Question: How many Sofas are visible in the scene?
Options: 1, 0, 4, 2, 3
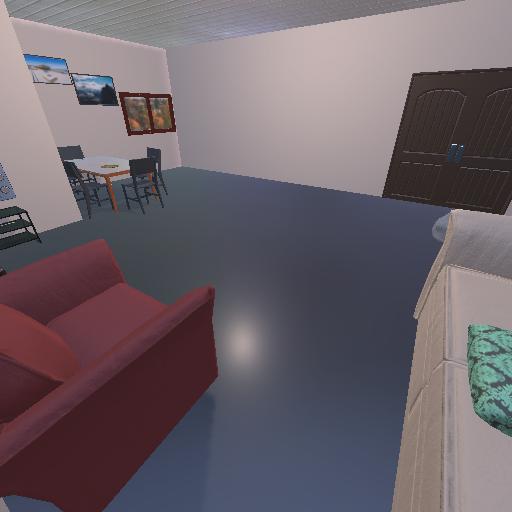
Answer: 1